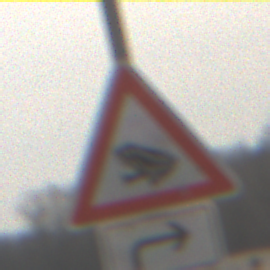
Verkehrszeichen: AmphibienwanderungRechts
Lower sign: RichtungsangabeDurchPfeile5
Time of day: MorningAfternoon
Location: Outdoor (Nature)
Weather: PartlyCloudy
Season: Winter
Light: Natural